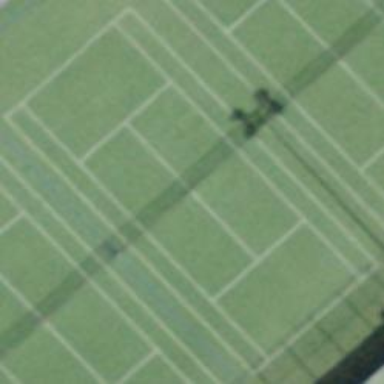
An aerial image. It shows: Tennis court on the leisure land pitch.